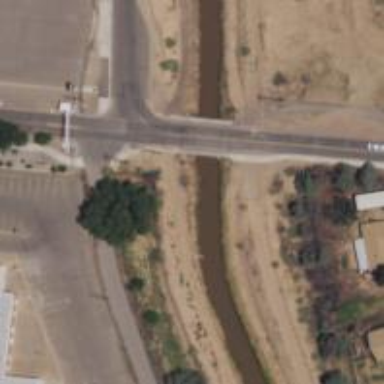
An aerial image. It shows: Culvert tunnel crossing over canal.